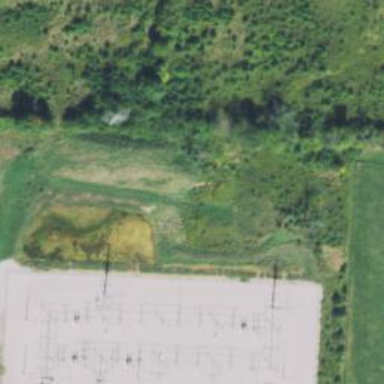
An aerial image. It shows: Power tower.